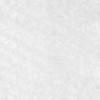
Label: no_change